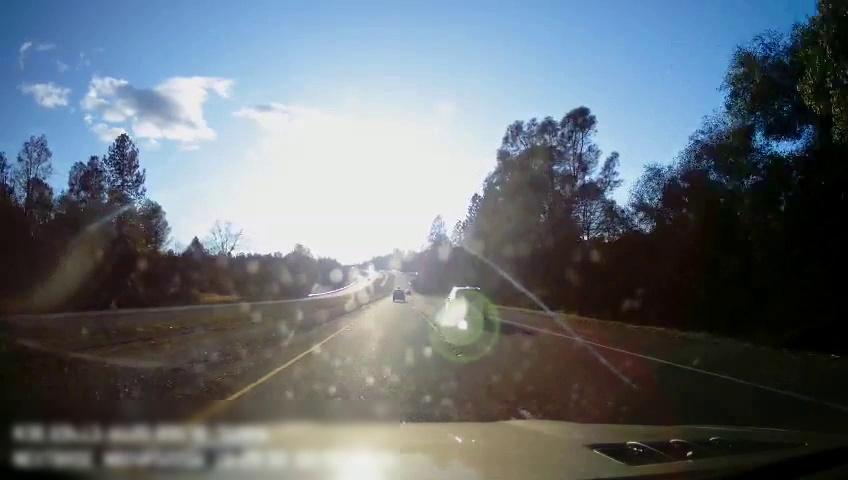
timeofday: Day
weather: Sunny
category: Drivable Space
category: Drivable Space
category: Vehicles | SUV
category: Vehicles | Car
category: Lanes | Current Lane
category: Lanes | Current Lane
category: Lanes | Alternate Lane